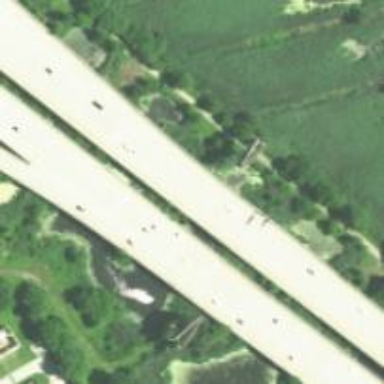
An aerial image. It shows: Viaduct bridge over motorway.